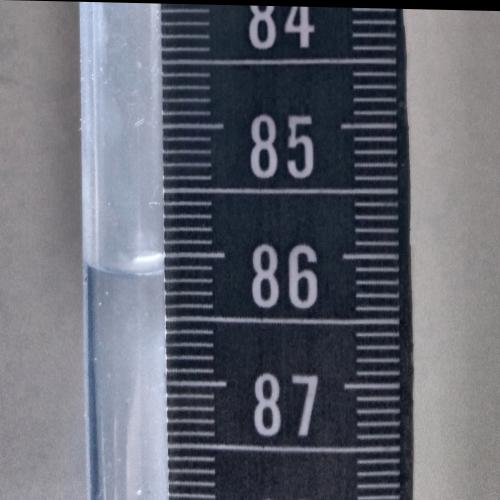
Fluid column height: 86.1 cm